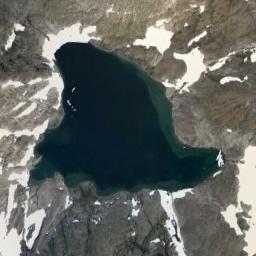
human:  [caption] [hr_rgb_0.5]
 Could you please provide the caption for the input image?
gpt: Irregularly shaped turquoise lake surrounded by yellow-brown rocks .

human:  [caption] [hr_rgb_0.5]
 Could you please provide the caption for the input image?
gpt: The lake is dark green .

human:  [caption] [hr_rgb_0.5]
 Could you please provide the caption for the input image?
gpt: The ground is uneven around the lake .

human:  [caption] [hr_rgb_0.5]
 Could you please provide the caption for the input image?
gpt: The lake lies in a wasteland and the water is deep green .

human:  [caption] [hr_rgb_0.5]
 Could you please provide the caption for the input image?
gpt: There are bare land and white sand around the lake .